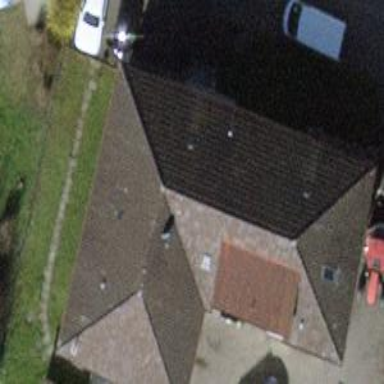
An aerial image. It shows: Hipped roof on residential building.